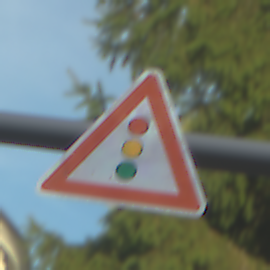
Verkehrszeichen: Lichtzeichenanlage
Umgebung: Outdoor, Suburban
Tageszeit: SunriseSunset
Wetter: PartlyCloudy
Licht: Natural
Jahreszeit: NotSpecified
Kontrast: MediumContrast